Aerial crown-view tile of a tropical tree (Barro Colorado Island, Panama), acquired 20240716:
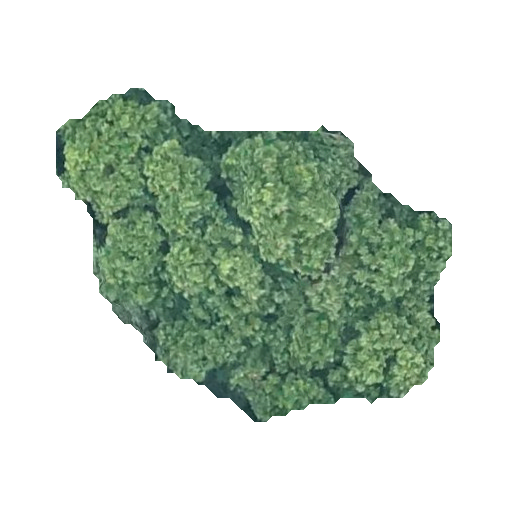
Species: Anacardium excelsum
GBIF accepted scientific name: Anacardium excelsum
Crown area: 135.048 m²